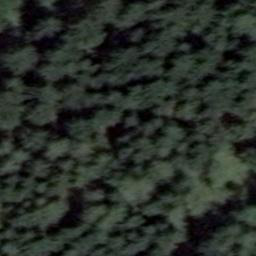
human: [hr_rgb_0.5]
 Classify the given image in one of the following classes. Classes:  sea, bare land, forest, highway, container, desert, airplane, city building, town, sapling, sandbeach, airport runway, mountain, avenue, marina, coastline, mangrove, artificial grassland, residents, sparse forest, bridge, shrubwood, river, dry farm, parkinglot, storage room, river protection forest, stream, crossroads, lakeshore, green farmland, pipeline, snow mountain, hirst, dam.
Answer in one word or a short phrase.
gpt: forest